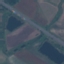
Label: Highway